Question: I got an 'Employee' class and each employee has a list of applied leaves. Is it possible to have the list 'AppliedLeave' as a '[DataMember]' in WCF?
'''
[DataContract]
public class Employee
{
[DataMember]
public string UserID { get; set; }
[DataMember]
public int EmployeeNumber { get; set; }
[ForeignKey("EmployeeUserID")]
[DataMember]
public List<Leave> AppliedLeave
{
get { return _appliedLeaves; }
set { _appliedLeaves = value; }
}
private List<Leave> _appliedLeaves = new List<Leave>();
...
}
'''
Is there any other way to do this?
thank you for your consideration of this matter
This is my Leave Class:
'''
[DataContract]
public class Leave
{
[Key()]
[DataMember]
public Guid LeaveId { get; set; }
[DataMember]
public string LeaveType { get; set; }
[DataMember]
public DateTime StartDate { get; set; }
[DataMember]
public string EmployeeUserID { get; set; }
}
'''
this shows ServiceContract ---->
'''
[ServiceContract]
public interface IEmployeeService
{
[OperationContract]
Employee GetEmployeeByUserId(string userId);
[OperationContract]
void AssignSupervisor(string userId, string supervisorUserId);
[OperationContract]
void DeleteEmployeeByUserId(string userId);
....
}
'''
In Client application,
> EmployeeServiceClient employeeService = new EmployeeServiceClient();Employee employee = employeeService.GetEmployeeByUserId(id);
But when Employee gathered from the service its shows Null for leaves,

Can somebody help me? what have I done wrong here?
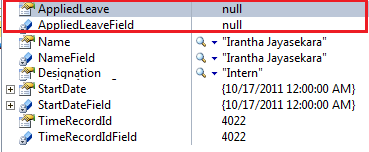
Answer: Yes, it is possible to return generics from WCF service operations.
But by default they are casted to Array on client side. This can be customized while proxy generation.
<URL>
Also you have to decorate the service with all the types to which generics can be resolved, using KnownTypeAttribute.
<URL>